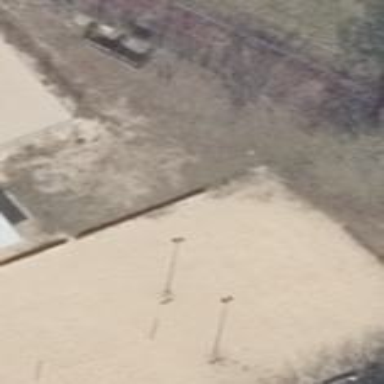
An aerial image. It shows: Sandy volleyball pitch for leisure and sports.